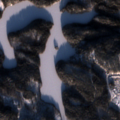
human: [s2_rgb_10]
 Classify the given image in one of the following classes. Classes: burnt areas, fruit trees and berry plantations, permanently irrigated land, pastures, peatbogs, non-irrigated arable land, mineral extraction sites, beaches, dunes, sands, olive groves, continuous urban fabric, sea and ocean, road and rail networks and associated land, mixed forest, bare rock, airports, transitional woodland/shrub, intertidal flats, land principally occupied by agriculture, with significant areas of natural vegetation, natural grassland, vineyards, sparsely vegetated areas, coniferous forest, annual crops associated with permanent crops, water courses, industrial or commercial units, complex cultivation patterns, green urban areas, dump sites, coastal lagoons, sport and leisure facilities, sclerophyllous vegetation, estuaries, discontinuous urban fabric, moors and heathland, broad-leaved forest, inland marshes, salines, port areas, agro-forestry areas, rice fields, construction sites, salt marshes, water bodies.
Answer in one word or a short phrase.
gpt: coniferous forest, mixed forest, water bodies